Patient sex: M
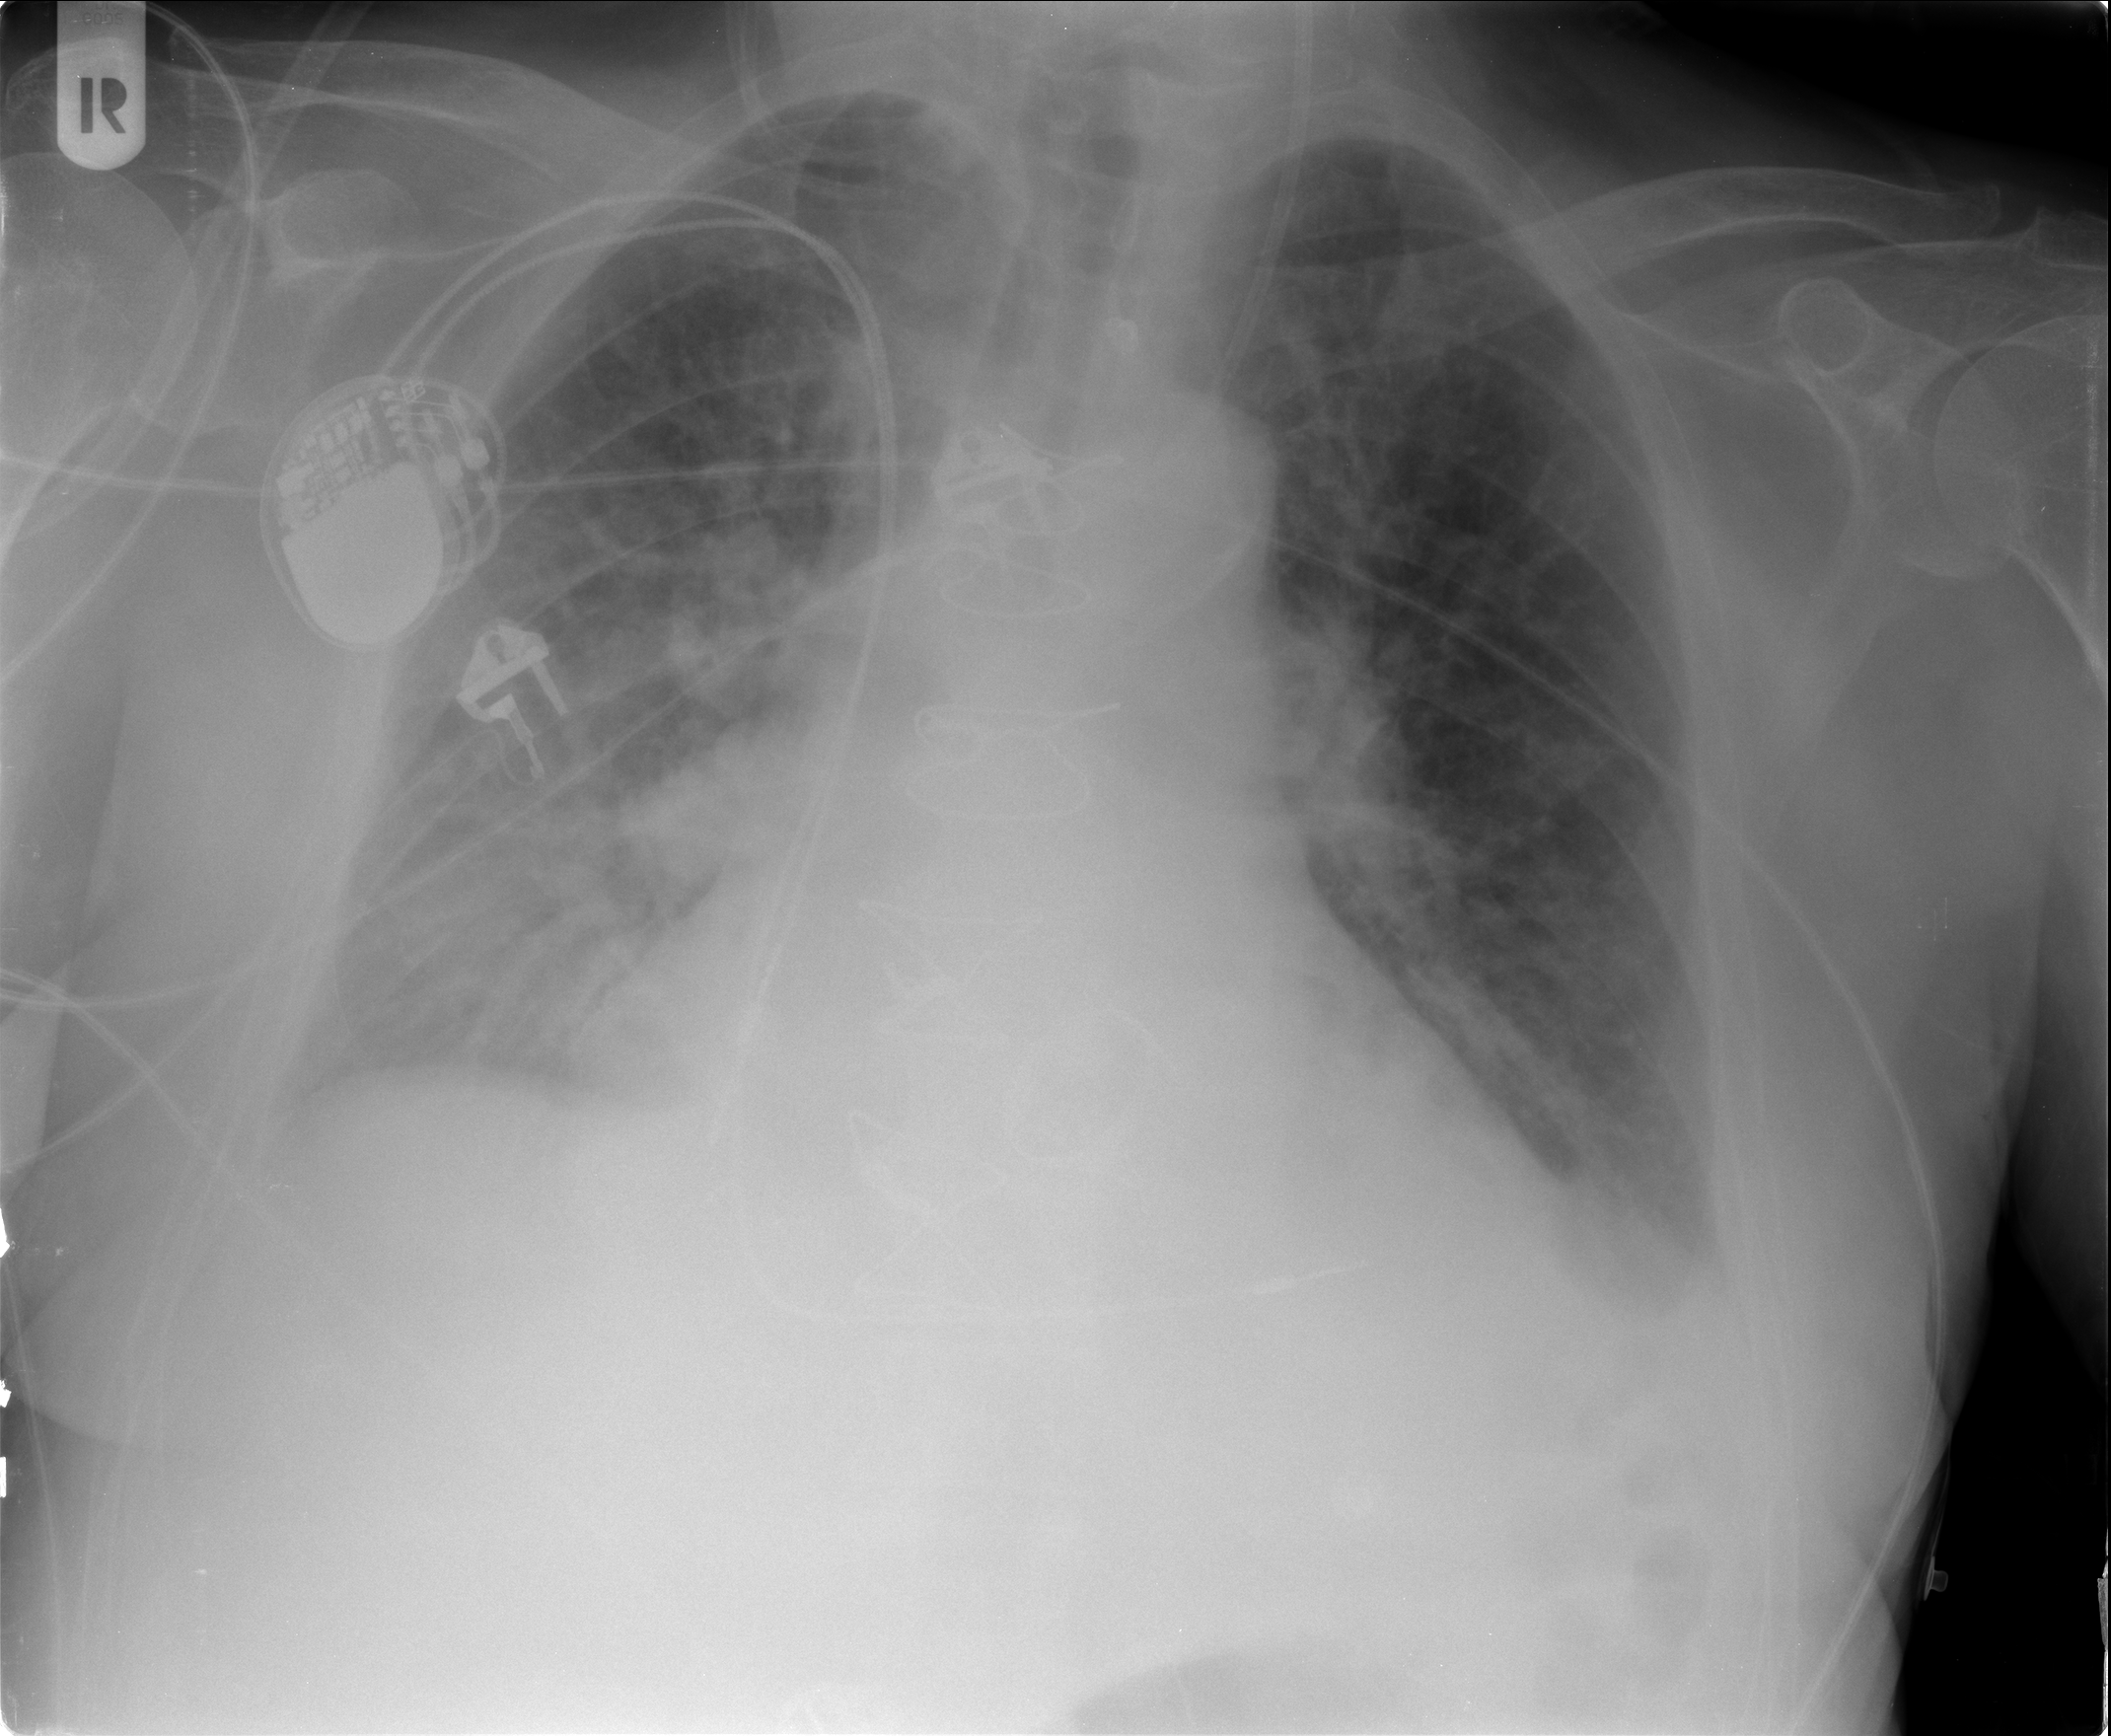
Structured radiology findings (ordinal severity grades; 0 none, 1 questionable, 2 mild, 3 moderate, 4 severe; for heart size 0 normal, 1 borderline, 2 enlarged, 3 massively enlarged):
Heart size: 2
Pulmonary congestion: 2
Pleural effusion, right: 1
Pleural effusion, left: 2
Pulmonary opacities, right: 2
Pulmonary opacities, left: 1
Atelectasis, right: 2
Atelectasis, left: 2